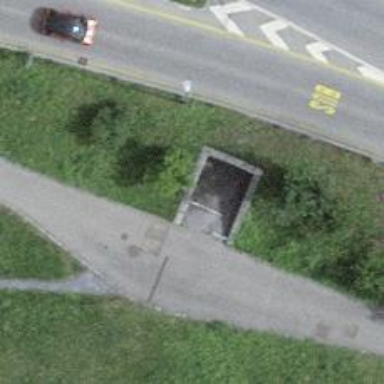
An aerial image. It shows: Cycle barrier.